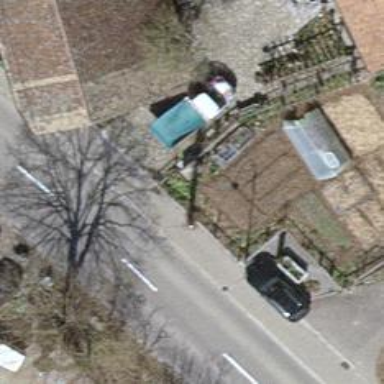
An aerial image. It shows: Utility pole in the area.